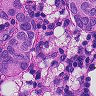
Metastatic tissue present: yes